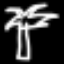
Label: palm tree